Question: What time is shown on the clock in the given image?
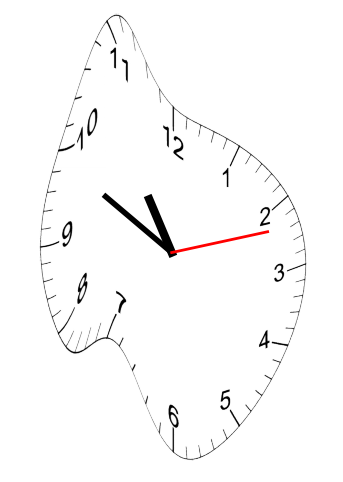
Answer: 10:49:12